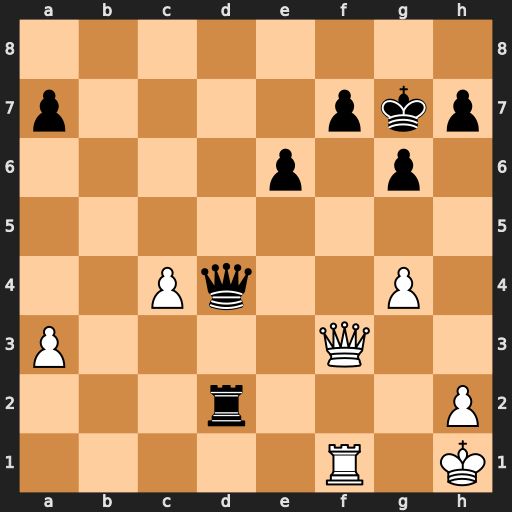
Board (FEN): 8/p4pkp/4p1p1/8/2Pq2P1/P4Q2/3r3P/5R1K
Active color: w
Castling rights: -
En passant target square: -
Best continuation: Qxf7+ Kh6 Qf8+ Kg5 Qe7+ Kxg4 Rg1+